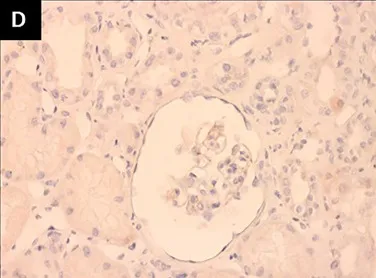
(D) Some glomeruli show weak and segmental staining for thyroglobulin along the glomerular capillary (200x).
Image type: pathology (immunostaining)